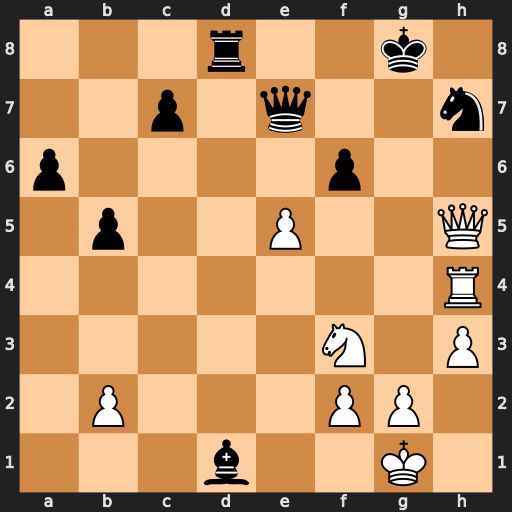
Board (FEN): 3r2k1/2p1q2n/p4p2/1p2P2Q/7R/5N1P/1P3PP1/3b2K1
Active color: w
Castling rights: -
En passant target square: -
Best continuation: exf6 Nxf6 Qh8+ Kf7 Ng5+ Kg6 Qh6+